Chest X-ray. View position: AP
Patient age: 50
Patient sex: M
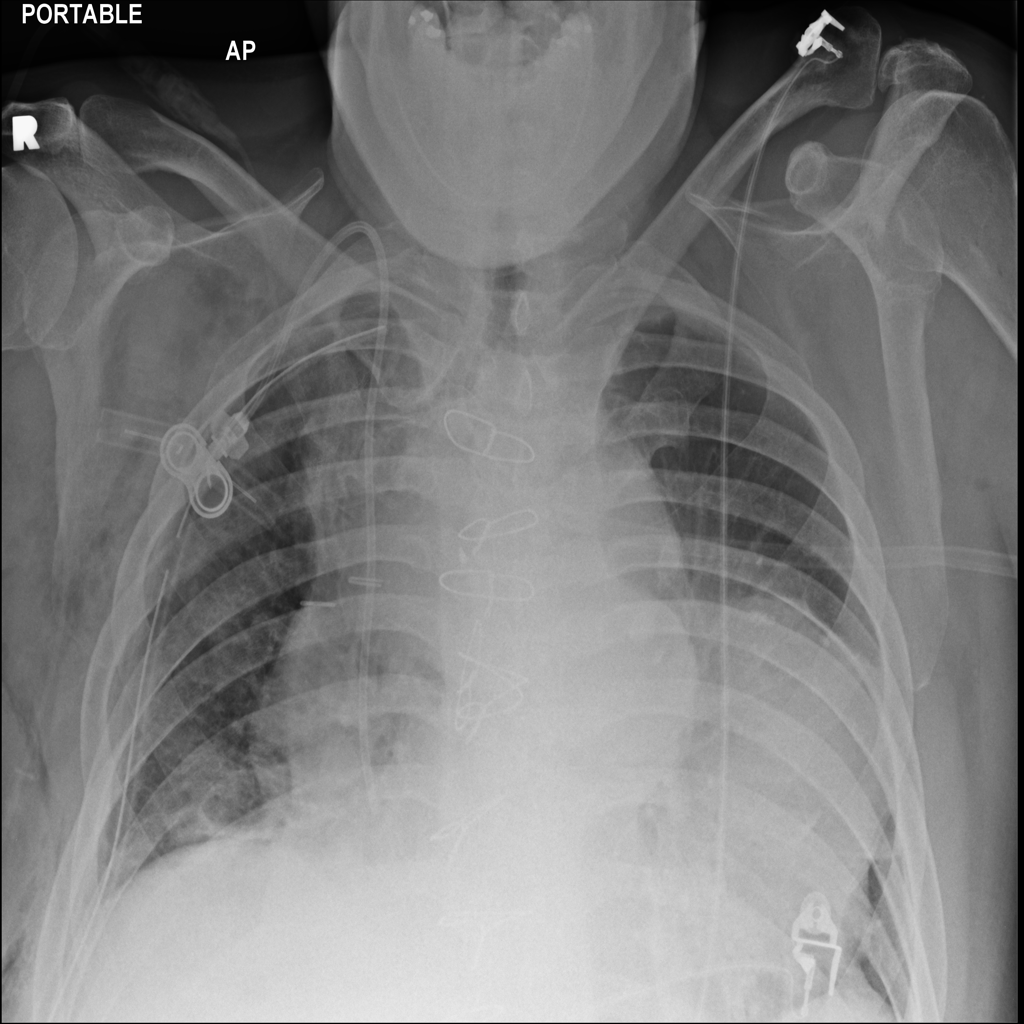
Finding: Pneumothorax